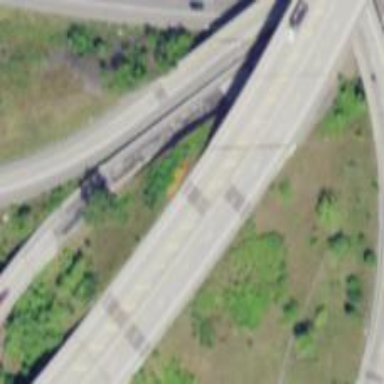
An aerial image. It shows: Primary_link highway with asphalt surface and embankment.